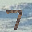
Label: 7